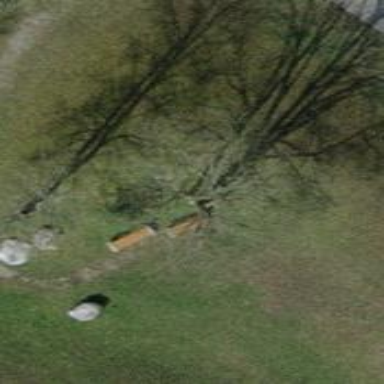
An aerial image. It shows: Brown bench in the vicinity.